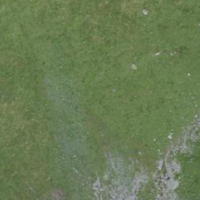
EUNIS habitat code: 23
Species observed at this site:
Linum alpinum